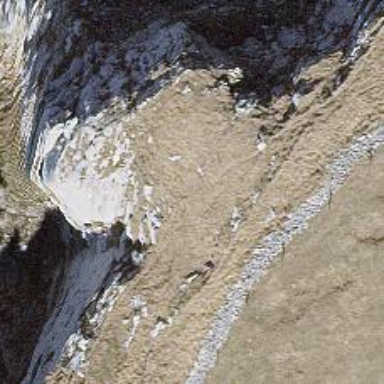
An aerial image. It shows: Natural cliff.